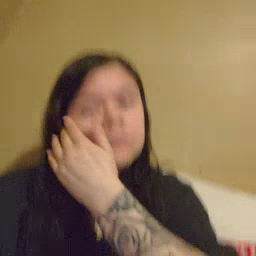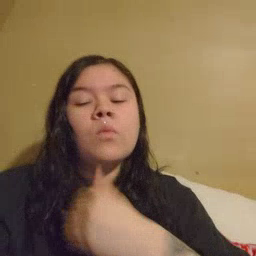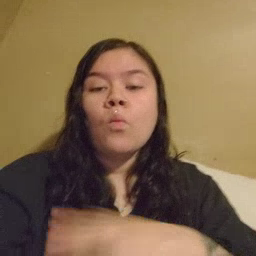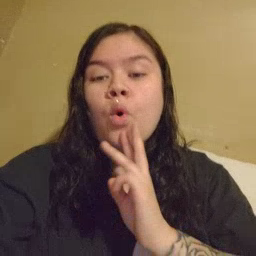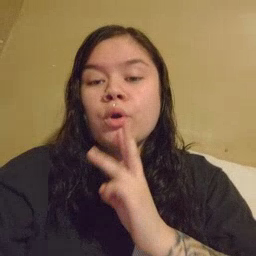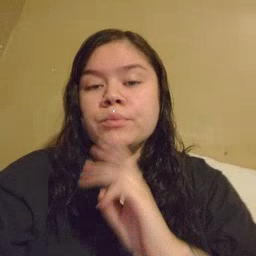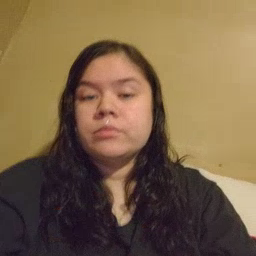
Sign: water